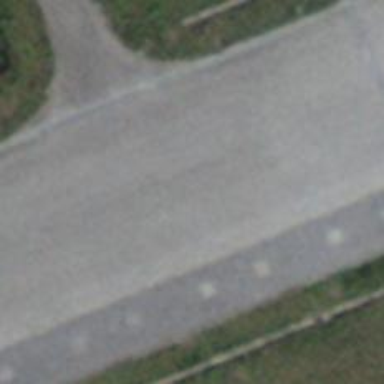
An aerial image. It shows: Road leading to military range.